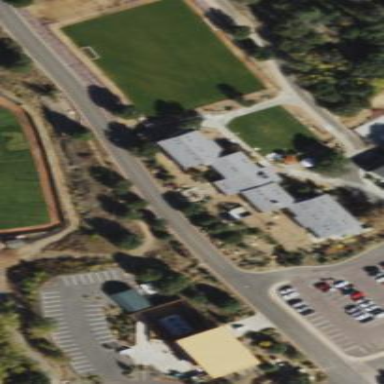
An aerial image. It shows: College building.